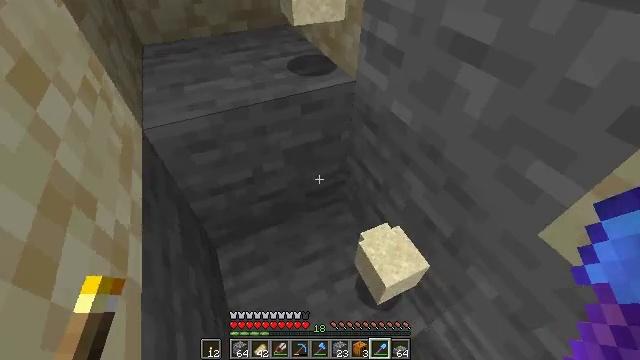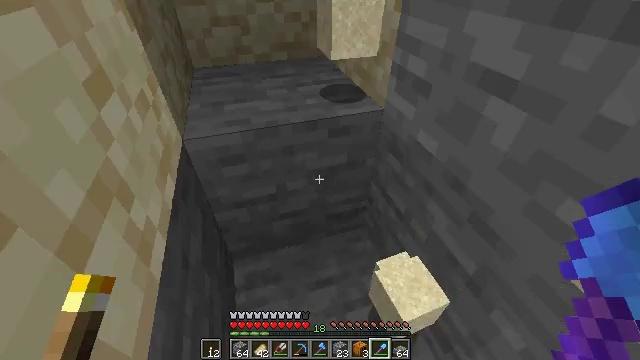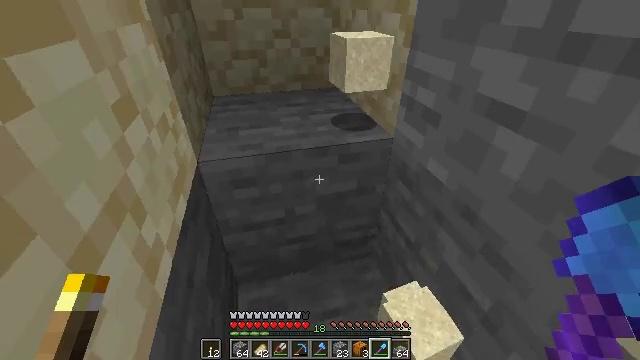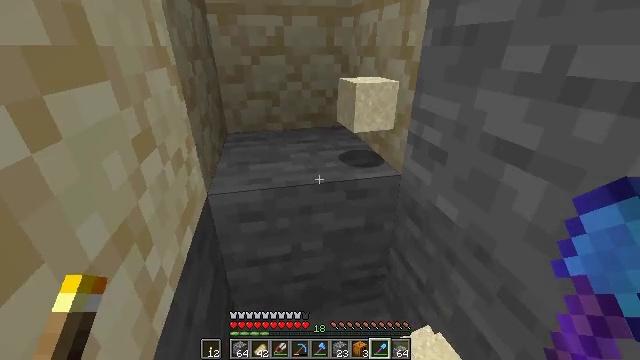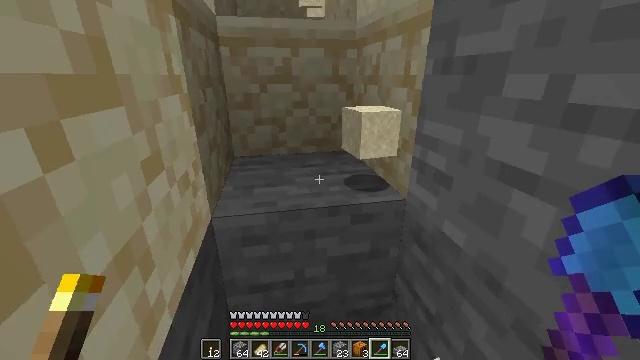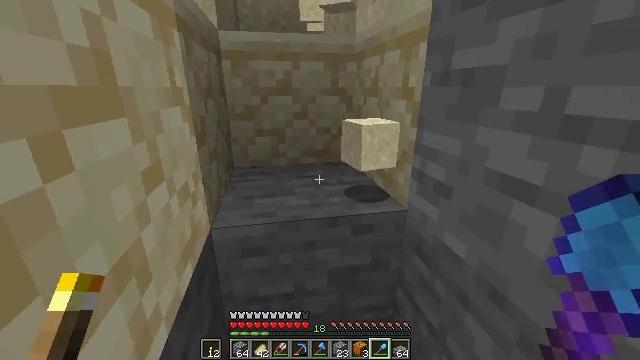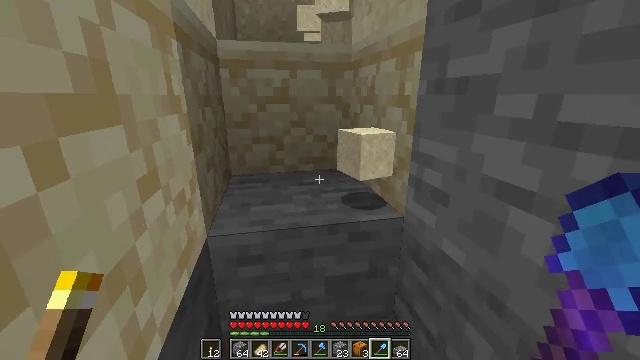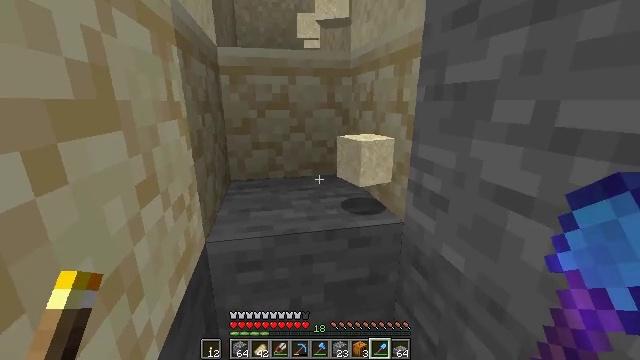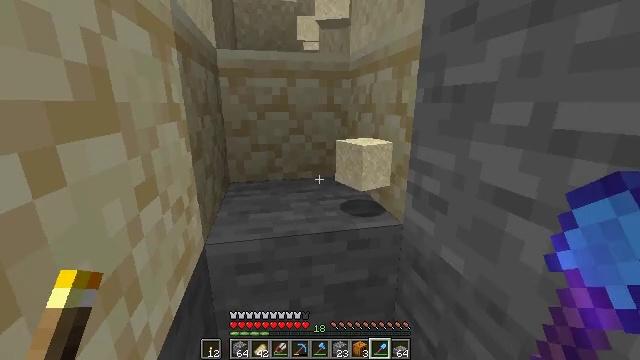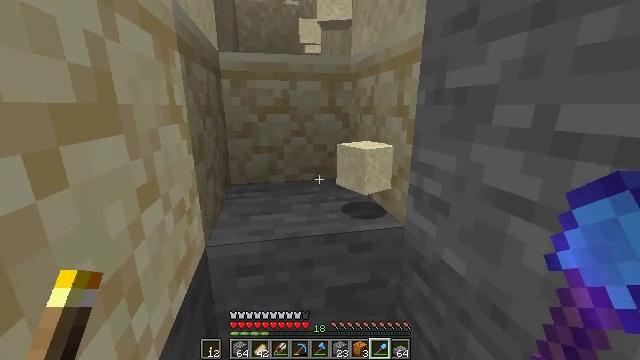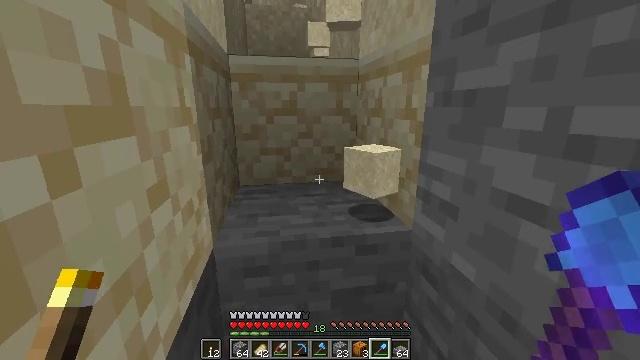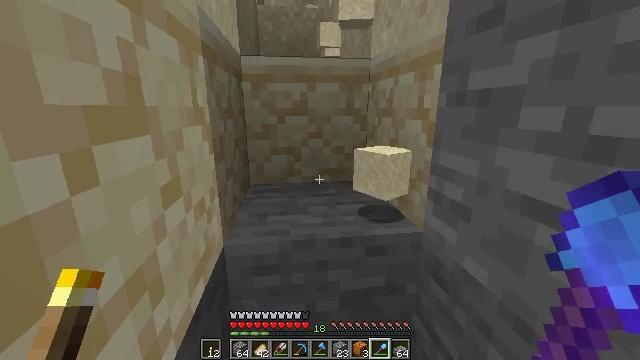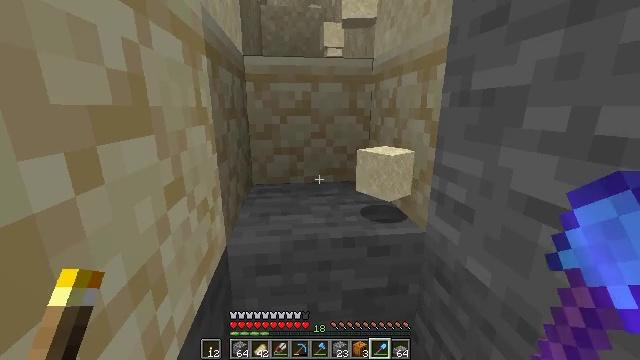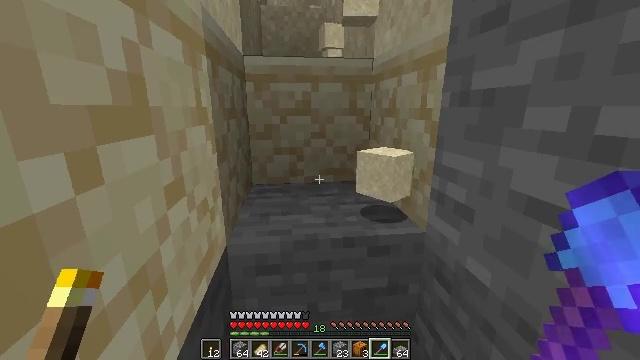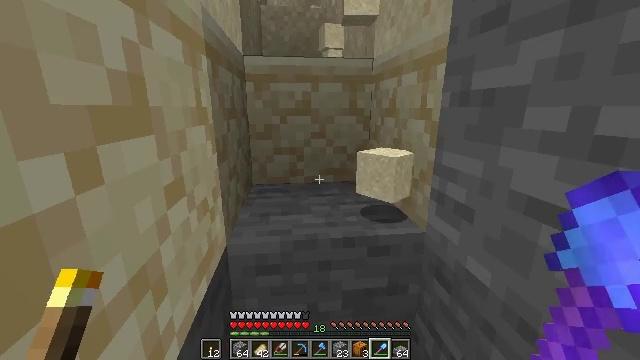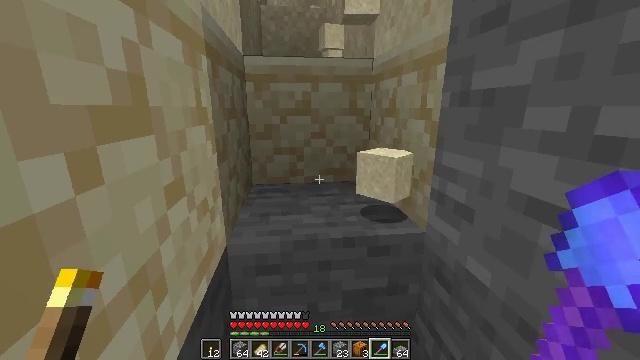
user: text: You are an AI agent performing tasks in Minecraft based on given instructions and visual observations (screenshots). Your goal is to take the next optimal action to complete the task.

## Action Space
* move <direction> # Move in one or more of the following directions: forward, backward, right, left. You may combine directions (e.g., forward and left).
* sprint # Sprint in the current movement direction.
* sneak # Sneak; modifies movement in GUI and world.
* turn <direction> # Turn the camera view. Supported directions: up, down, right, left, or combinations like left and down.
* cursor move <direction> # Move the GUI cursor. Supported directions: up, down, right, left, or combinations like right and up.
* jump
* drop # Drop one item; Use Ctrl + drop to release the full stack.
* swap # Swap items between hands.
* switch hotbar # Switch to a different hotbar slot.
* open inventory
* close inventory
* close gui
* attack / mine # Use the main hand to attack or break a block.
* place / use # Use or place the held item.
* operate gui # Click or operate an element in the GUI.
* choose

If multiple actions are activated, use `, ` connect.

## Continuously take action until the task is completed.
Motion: motion action
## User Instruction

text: Mine the sandstone block.
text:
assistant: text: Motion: turn left and up
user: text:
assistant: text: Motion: turn left and up
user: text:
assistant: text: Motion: turn left and up
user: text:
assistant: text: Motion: turn left and up
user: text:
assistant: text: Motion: turn up
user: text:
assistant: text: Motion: turn up
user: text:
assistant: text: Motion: turn up
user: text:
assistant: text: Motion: no_op
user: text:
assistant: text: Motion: no_op
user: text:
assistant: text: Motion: turn left
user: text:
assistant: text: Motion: turn left
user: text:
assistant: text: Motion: no_op
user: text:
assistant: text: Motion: no_op
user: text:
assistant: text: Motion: no_op
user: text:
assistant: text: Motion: no_op
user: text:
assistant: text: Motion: no_op
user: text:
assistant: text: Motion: no_op
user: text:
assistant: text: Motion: no_op
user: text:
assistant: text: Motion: no_op
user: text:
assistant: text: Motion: no_op
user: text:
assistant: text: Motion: no_op
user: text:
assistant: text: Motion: no_op
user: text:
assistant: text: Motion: no_op
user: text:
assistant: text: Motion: no_op
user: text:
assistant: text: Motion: no_op
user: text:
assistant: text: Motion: no_op
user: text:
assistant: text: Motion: no_op
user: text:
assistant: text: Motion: turn up
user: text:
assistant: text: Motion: turn up
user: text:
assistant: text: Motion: turn up